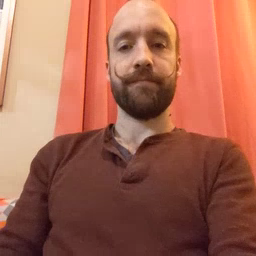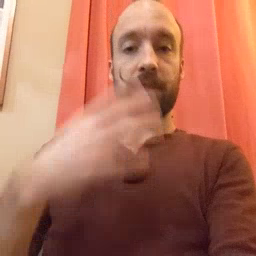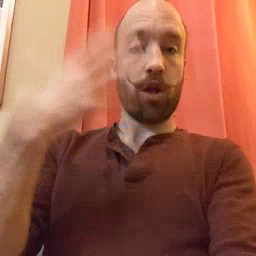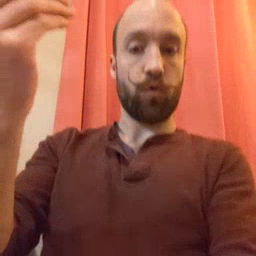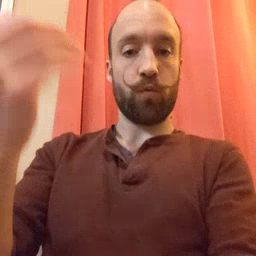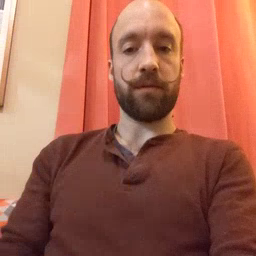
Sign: go